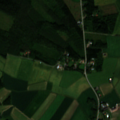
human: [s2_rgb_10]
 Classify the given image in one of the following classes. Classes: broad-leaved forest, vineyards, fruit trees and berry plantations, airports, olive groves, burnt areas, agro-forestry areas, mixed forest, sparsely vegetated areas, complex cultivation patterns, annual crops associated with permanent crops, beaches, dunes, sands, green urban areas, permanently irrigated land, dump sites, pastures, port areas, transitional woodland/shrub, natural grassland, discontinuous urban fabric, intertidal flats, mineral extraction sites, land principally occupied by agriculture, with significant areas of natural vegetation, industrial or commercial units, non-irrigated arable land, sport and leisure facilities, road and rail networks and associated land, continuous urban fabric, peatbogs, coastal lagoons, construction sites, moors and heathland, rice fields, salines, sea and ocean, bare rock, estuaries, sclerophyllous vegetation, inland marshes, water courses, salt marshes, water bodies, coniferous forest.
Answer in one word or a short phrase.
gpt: non-irrigated arable land, coniferous forest, mixed forest